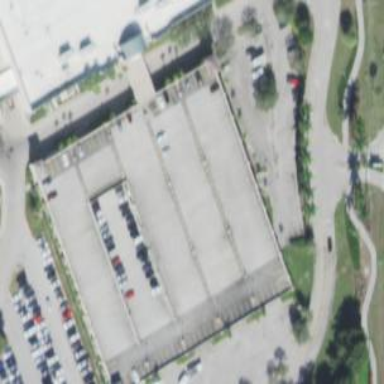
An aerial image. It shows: Multi-storey parking building.